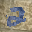
Label: 2